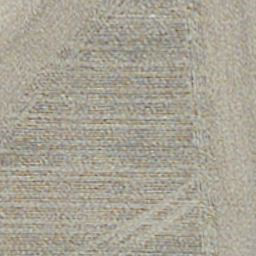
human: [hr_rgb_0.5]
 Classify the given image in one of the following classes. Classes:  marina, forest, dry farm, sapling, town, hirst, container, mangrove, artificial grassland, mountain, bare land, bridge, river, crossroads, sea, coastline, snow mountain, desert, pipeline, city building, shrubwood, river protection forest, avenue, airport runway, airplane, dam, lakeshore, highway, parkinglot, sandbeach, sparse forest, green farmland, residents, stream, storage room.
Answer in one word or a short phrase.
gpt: dry farm